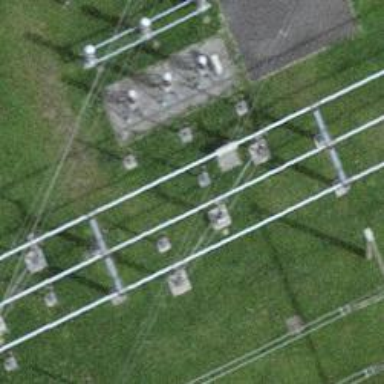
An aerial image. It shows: Switch for power supply.